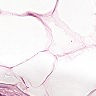
Metastatic tissue present: no